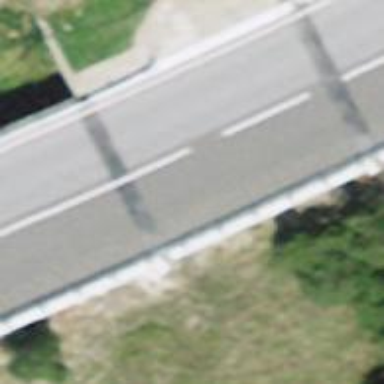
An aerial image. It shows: Primary highway on asphalt bridge.